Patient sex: F
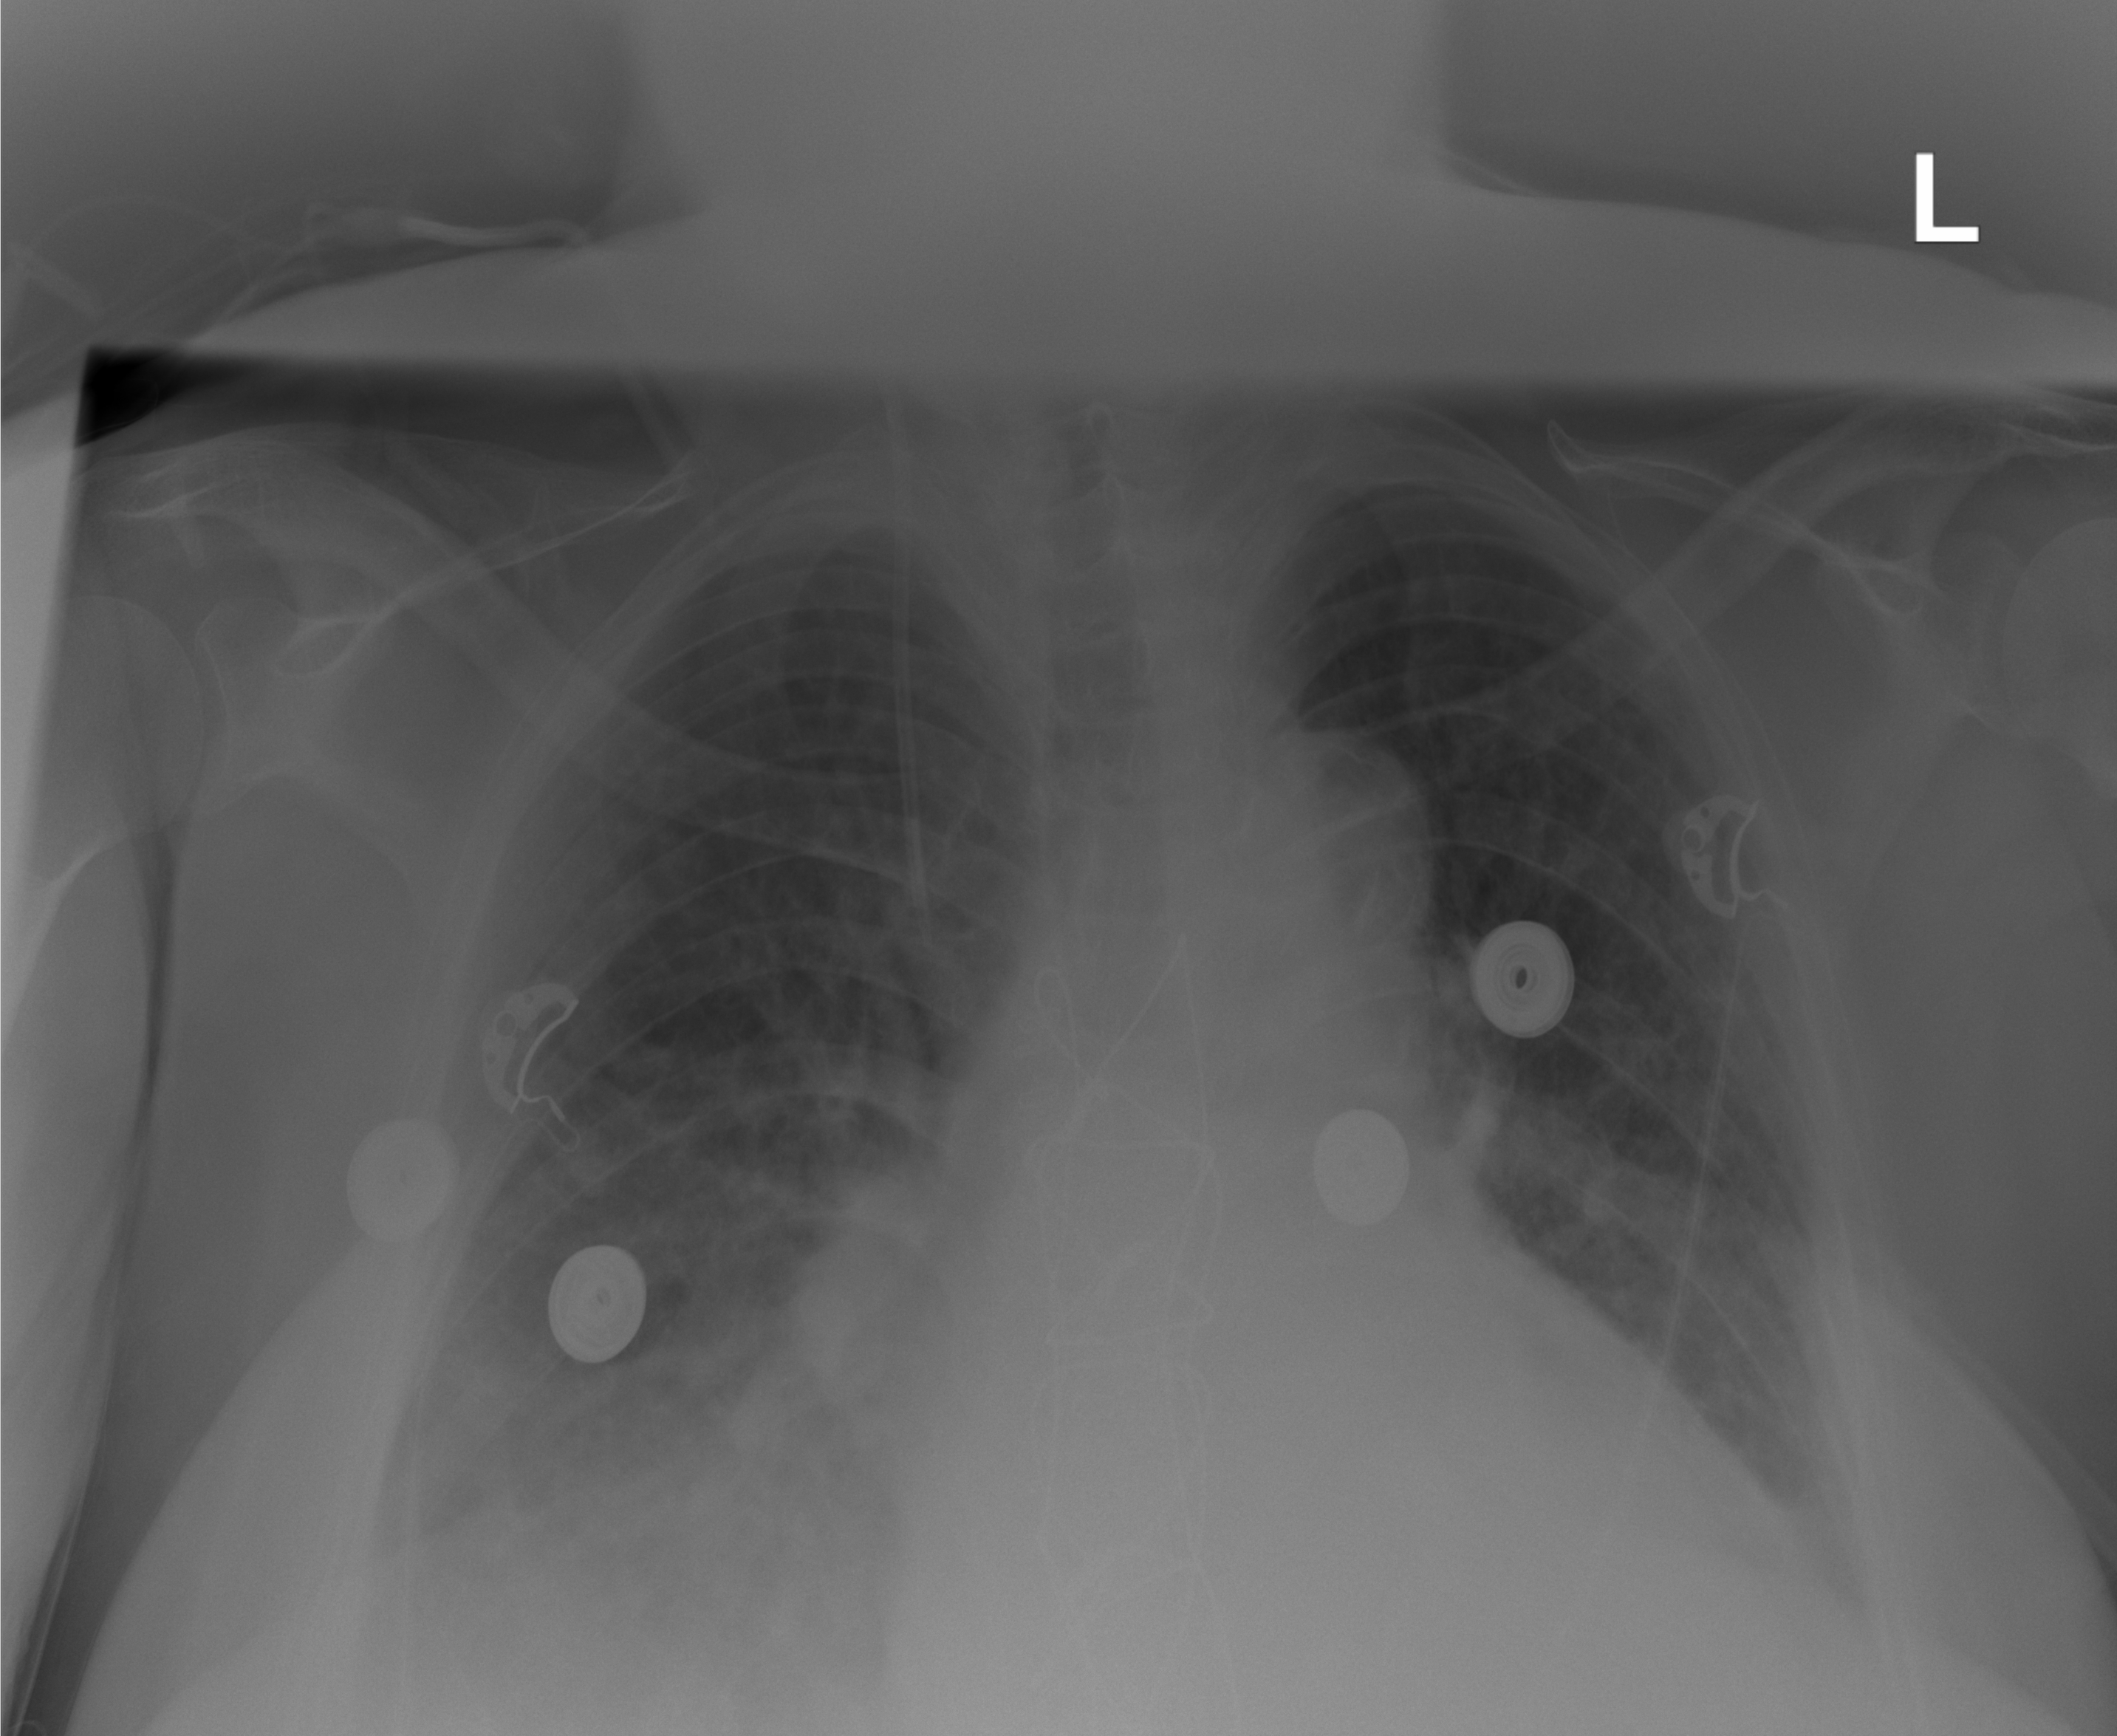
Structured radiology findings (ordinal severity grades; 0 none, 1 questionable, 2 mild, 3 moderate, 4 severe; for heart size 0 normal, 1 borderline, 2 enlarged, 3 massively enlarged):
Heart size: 1
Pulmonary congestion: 2
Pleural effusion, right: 1
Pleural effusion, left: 2
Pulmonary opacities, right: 2
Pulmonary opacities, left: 1
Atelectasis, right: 2
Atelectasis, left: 2